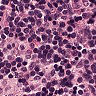
Metastatic tissue present: no